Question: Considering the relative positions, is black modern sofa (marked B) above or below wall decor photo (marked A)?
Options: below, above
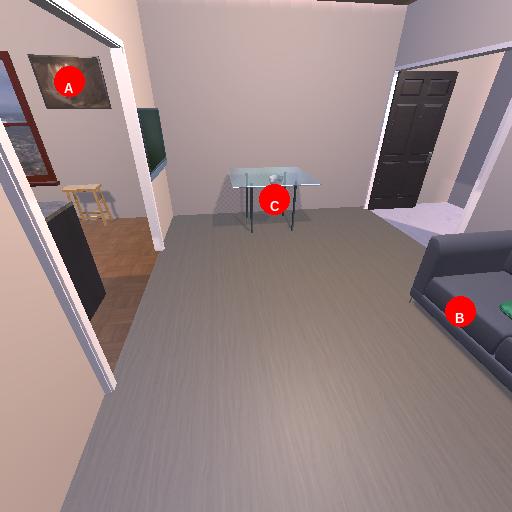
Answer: below